Field crop: maize
Growth stage: 1
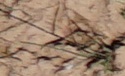
Species: lolium